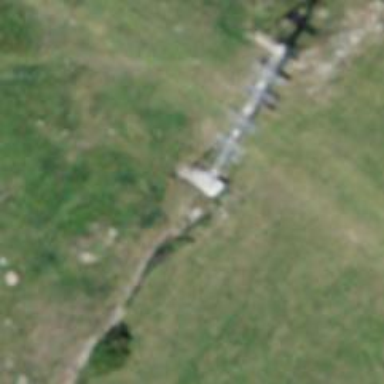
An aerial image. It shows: Pylon for aerialway.